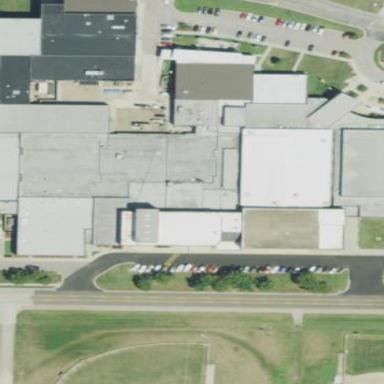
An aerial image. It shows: School building.